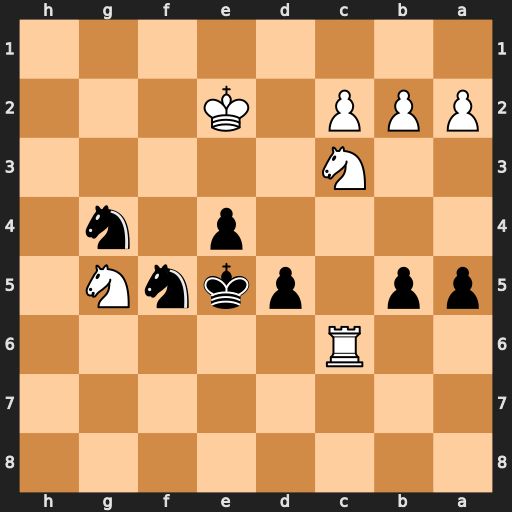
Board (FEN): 8/8/2R5/pp1pknN1/4p1n1/2N5/PPP1K3/8
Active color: b
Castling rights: -
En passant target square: -
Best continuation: Nd4+